Field crop: maize
Growth stage: 2
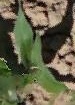
Species: maize